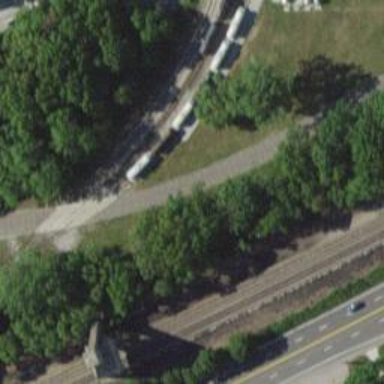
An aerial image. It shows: Disused railway.